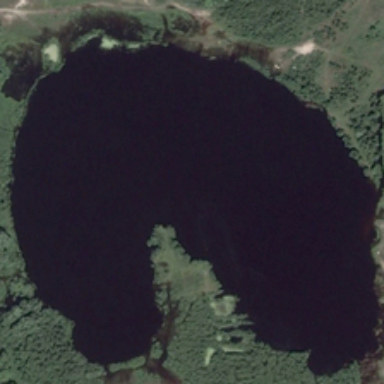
There is a pond in the middle of the land .